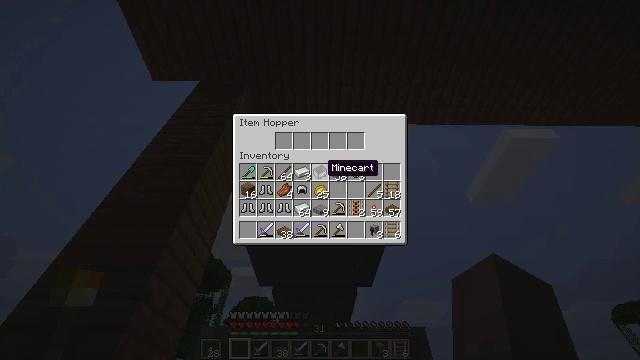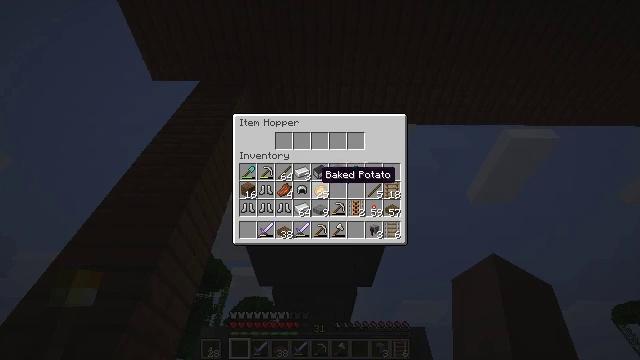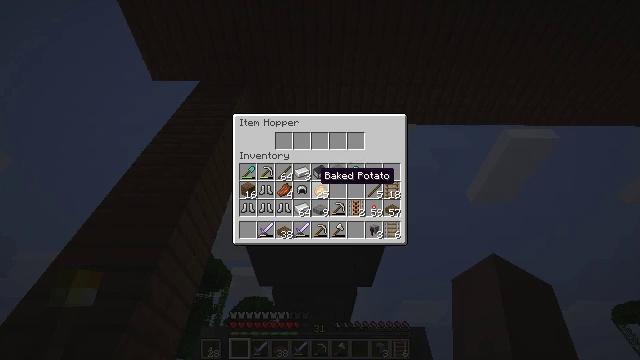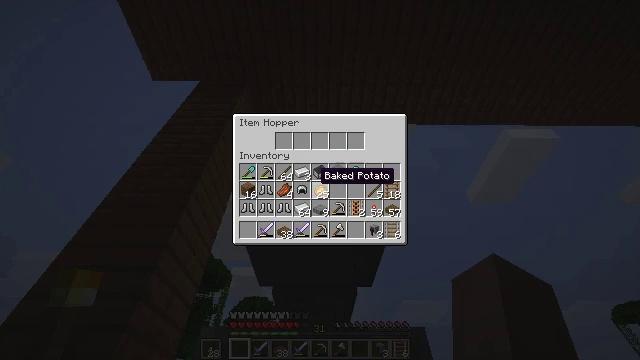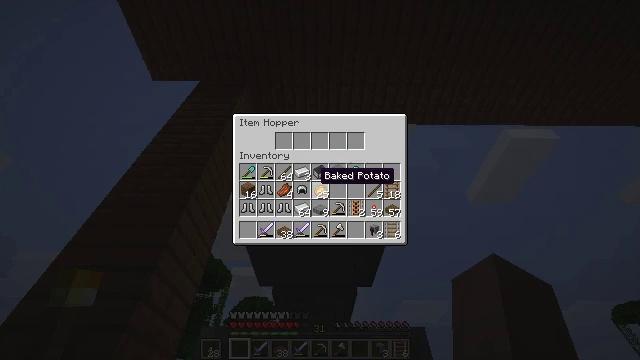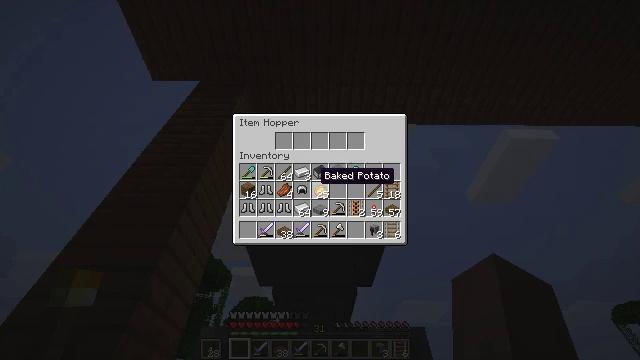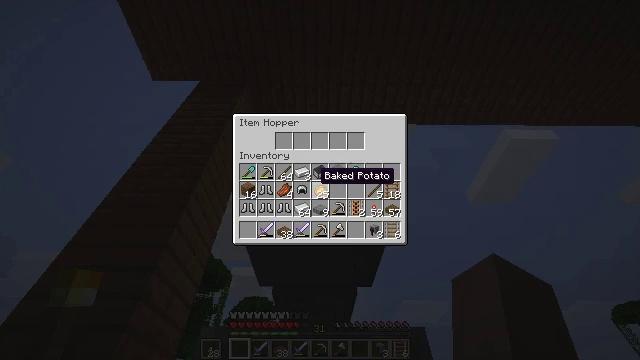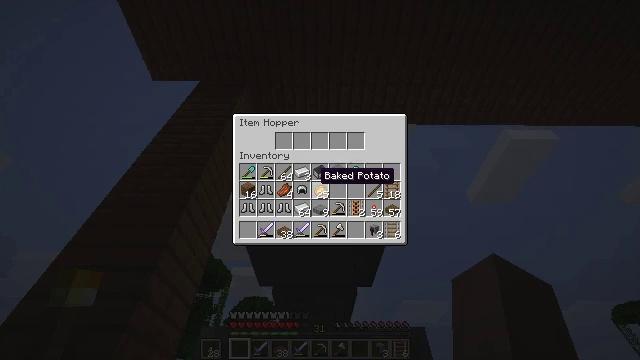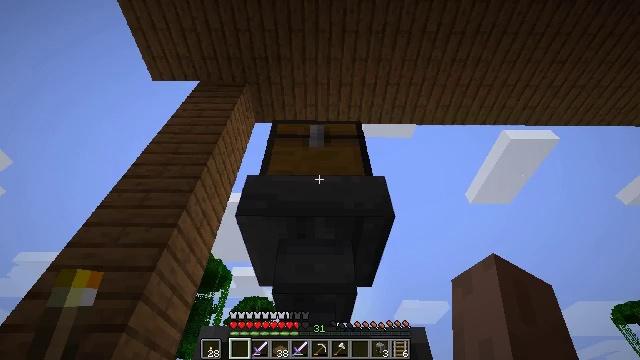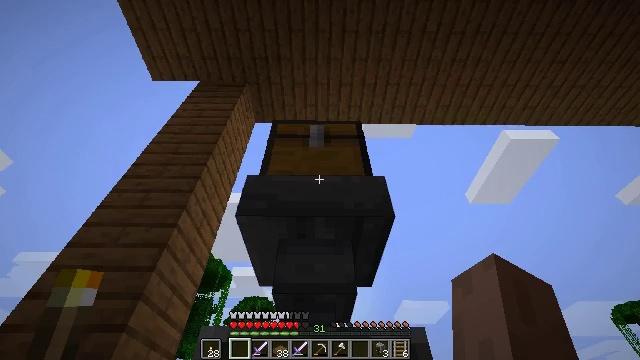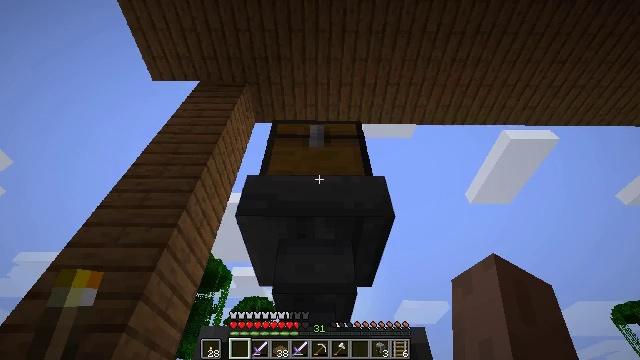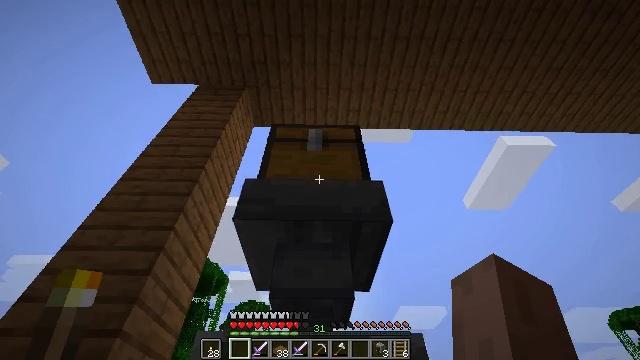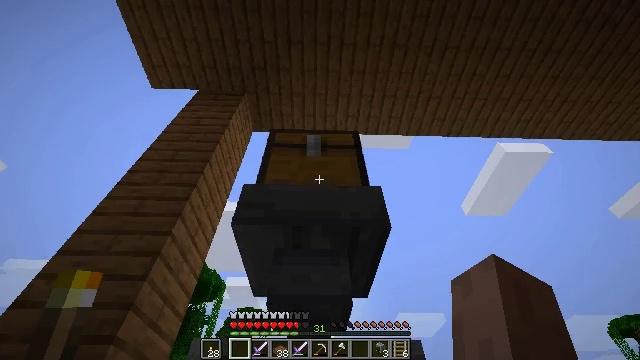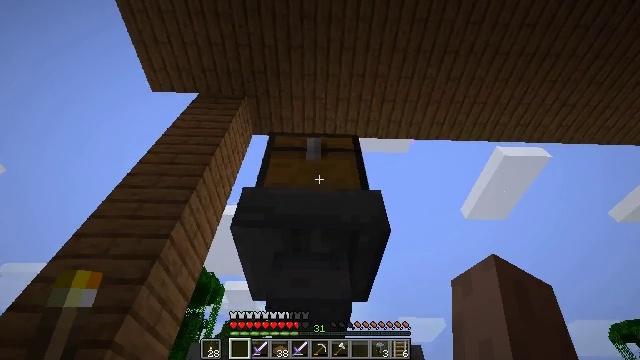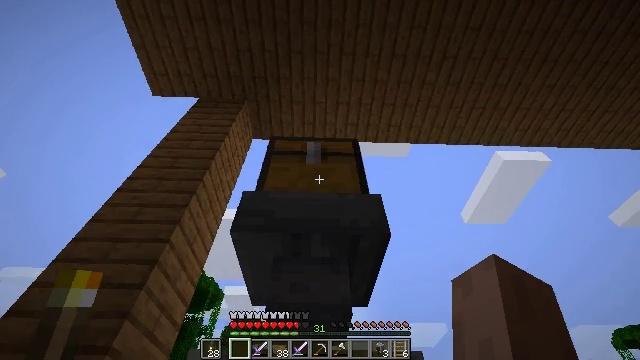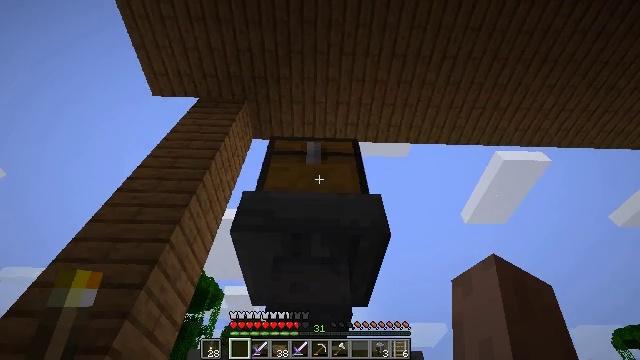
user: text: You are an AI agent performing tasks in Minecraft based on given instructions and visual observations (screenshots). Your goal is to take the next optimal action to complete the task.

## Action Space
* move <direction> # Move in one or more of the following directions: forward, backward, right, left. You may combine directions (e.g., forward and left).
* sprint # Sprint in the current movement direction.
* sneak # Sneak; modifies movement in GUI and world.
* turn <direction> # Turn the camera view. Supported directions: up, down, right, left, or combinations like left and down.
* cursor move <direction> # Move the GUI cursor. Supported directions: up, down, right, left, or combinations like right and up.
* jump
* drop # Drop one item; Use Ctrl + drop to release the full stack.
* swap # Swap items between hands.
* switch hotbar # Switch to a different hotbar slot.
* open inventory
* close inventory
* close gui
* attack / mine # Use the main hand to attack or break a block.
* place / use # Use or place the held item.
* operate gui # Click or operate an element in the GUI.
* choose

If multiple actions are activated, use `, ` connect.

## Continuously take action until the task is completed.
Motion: motion action
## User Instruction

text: Collect bamboo for crafting.
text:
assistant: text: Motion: no_op
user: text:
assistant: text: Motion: no_op
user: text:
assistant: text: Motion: no_op
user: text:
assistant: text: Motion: no_op
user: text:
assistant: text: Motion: no_op
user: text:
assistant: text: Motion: no_op
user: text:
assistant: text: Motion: no_op
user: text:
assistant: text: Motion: no_op
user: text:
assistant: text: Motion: close gui
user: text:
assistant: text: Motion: no_op
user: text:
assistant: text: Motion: no_op
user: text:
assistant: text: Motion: turn up
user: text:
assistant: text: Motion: no_op
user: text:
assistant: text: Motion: no_op
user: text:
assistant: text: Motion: no_op
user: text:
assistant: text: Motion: no_op
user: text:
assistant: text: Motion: use / place
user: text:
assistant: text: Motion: use / place
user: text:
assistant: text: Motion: use / place
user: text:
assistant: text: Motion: use / place
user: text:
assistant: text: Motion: no_op
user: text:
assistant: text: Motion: open gui
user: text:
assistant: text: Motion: no_op
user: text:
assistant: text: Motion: no_op
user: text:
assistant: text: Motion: no_op
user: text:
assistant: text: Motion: no_op
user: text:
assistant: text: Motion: sneak, cursor move down
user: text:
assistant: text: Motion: sneak, cursor move left
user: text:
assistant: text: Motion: sneak
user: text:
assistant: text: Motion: sneak